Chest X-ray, PA view. Patient: 26 years old, sex M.
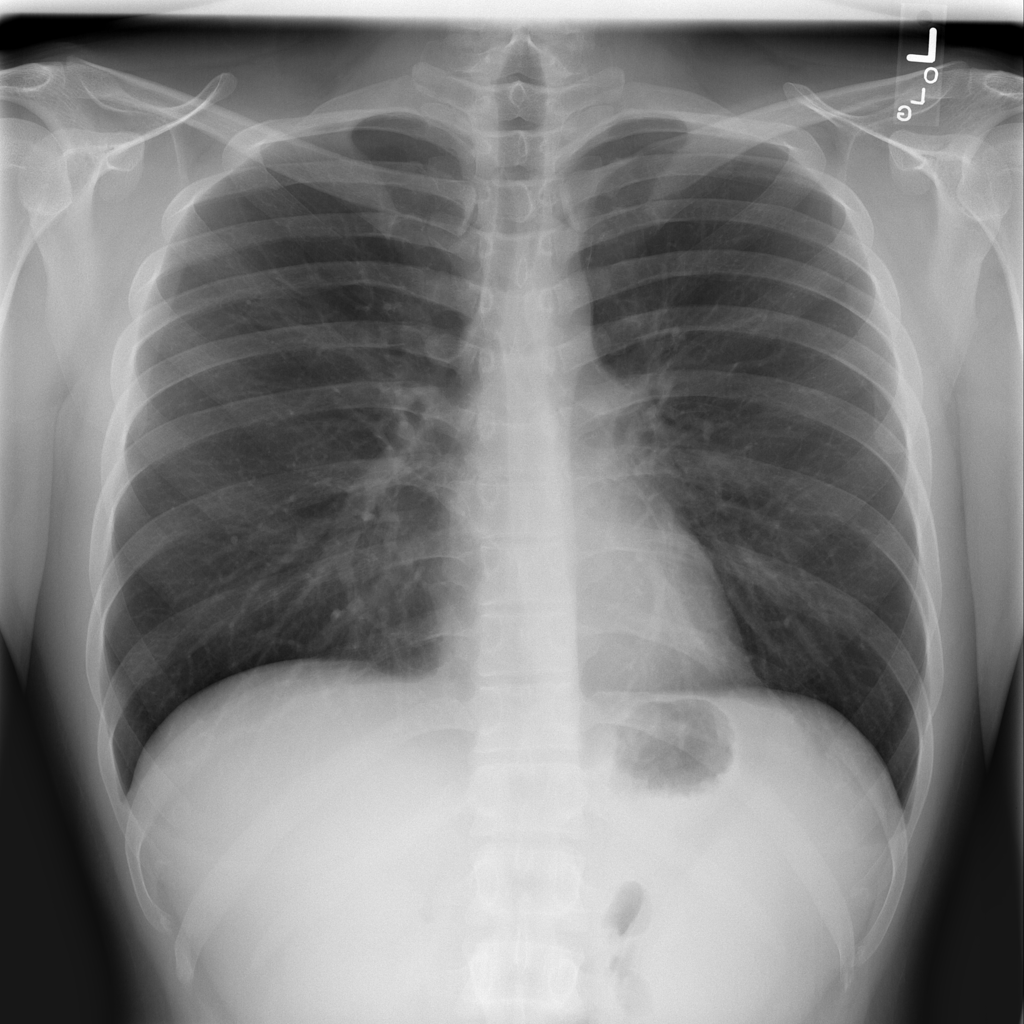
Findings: No Finding